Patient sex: F
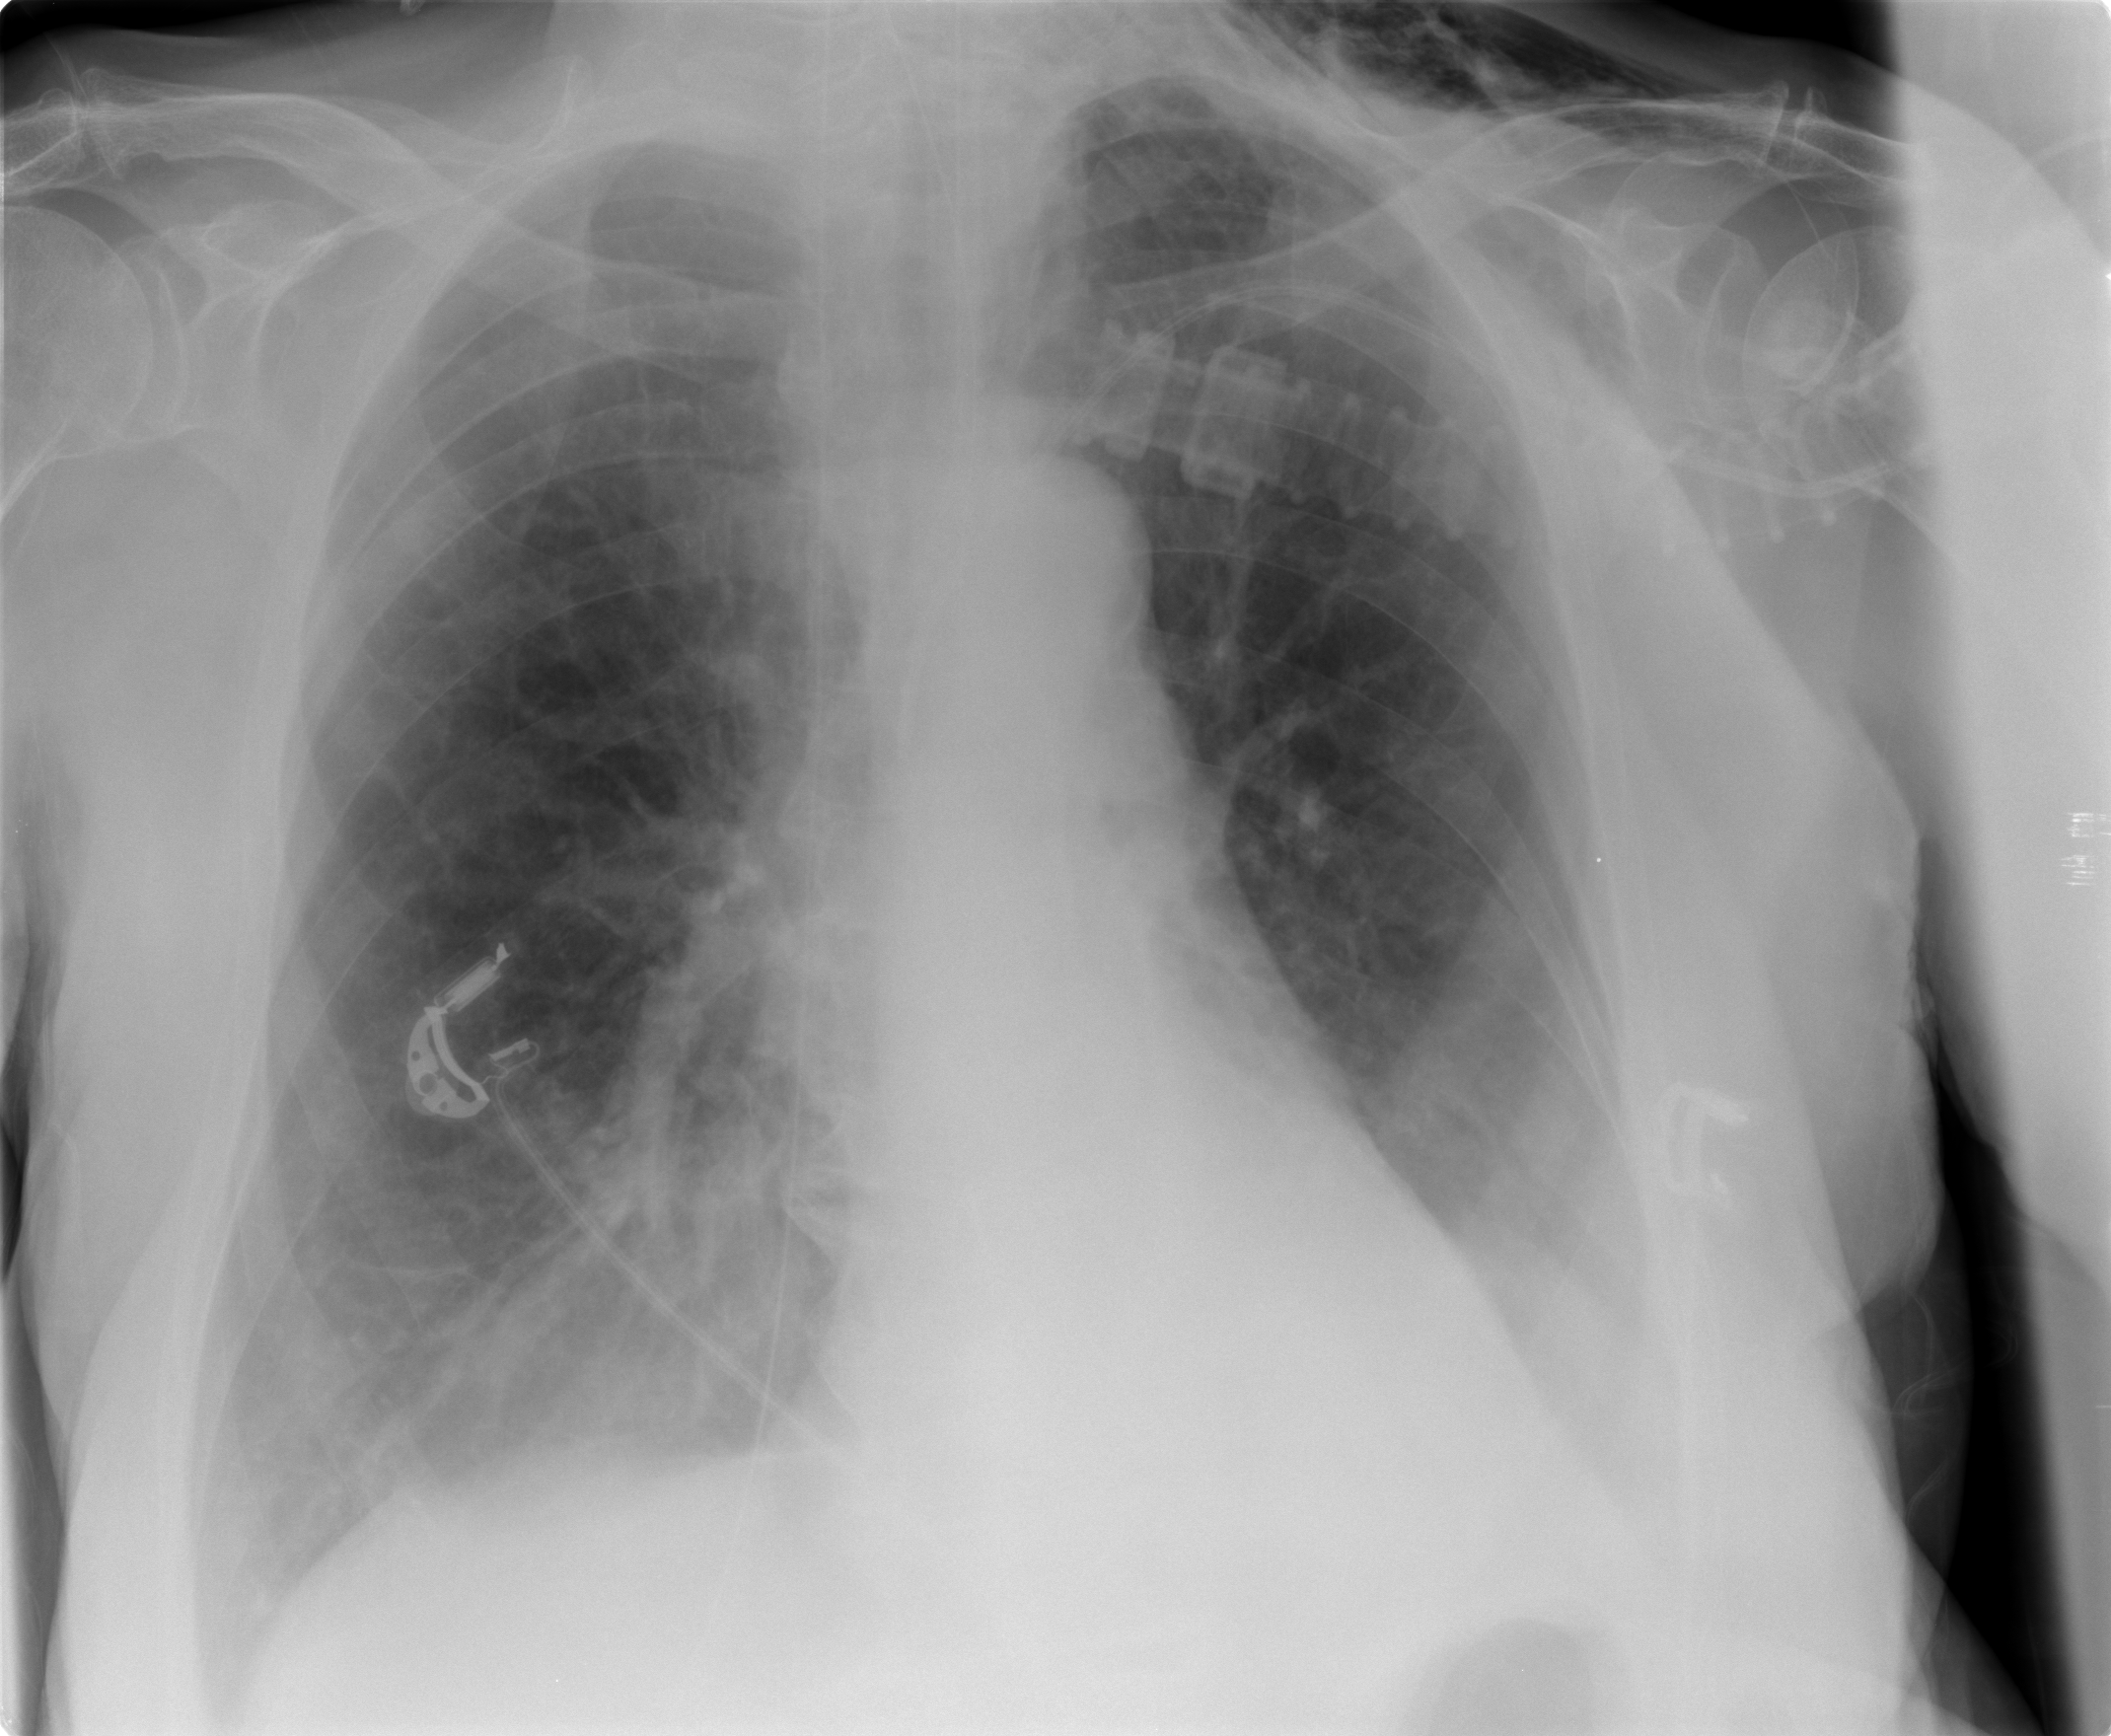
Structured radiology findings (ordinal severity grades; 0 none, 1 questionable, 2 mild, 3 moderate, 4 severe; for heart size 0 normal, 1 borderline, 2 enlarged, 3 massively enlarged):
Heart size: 0
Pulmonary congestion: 0
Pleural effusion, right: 0
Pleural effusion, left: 2
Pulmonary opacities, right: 0
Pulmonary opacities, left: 0
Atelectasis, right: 0
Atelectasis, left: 0